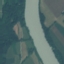
Land use / land cover class: River